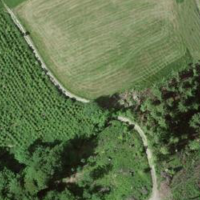
EUNIS habitat code: 44
Species observed at this site:
Stellaria nemorum